Interaction volume radius: 10 \u00c5
Interaction volume height: 40 \u00c5
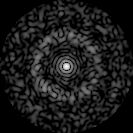
Disorder parameter: 0.8513